Field crop: maize
Growth stage: 2
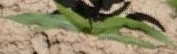
Species: maize